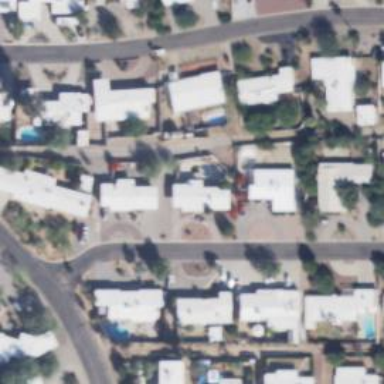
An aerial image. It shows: Alleyway designated as service road.